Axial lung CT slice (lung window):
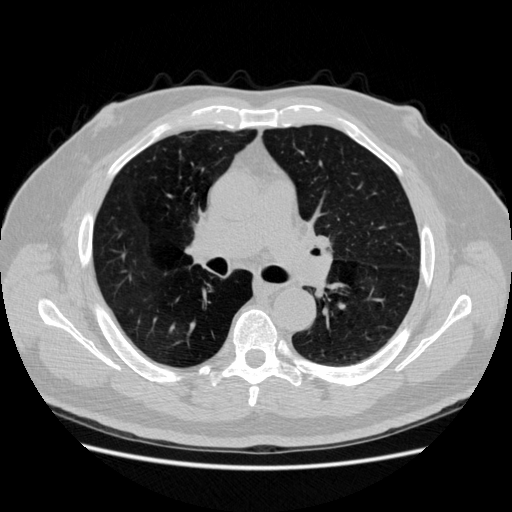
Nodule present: no